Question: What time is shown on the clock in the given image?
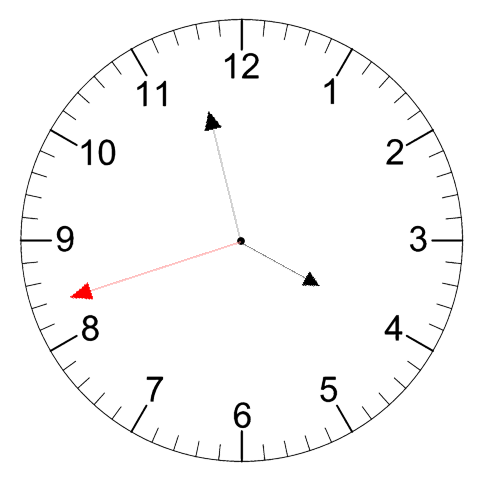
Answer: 03:57:42